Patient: sex F, age 41
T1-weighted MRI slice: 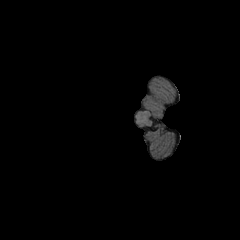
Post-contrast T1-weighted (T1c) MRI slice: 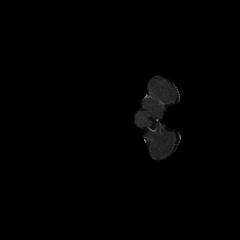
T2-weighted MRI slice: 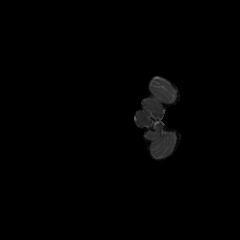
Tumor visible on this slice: no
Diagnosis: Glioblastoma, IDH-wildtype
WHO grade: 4